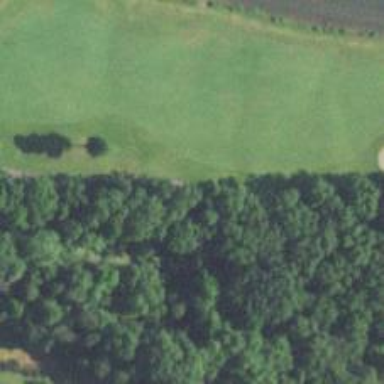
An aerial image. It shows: Path for both road and golf.